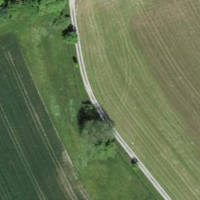
EUNIS habitat code: 52
Species observed at this site:
Filipendula ulmaria